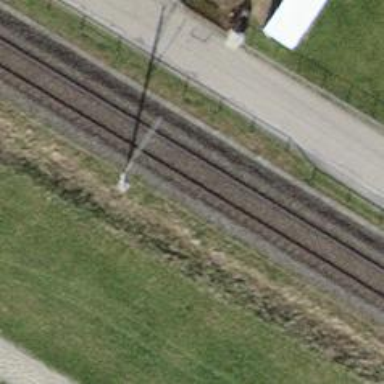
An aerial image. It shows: Solitary milestone along the railway.